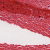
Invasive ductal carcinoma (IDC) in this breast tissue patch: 0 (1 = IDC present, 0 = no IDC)